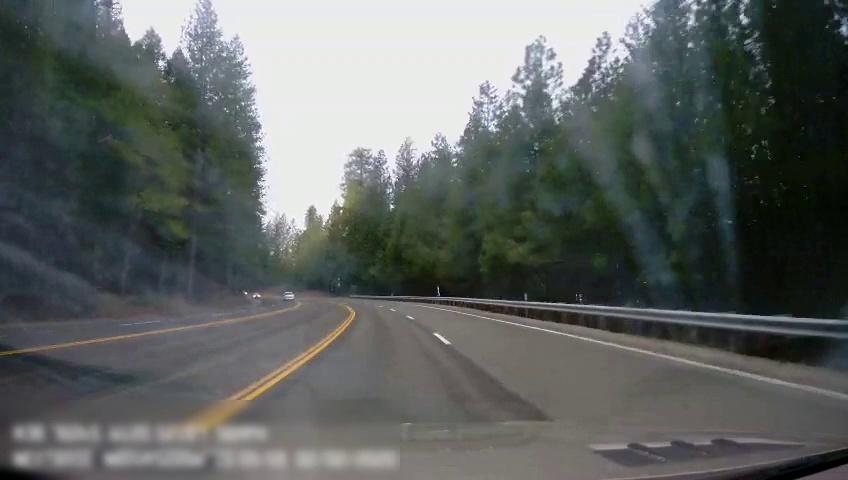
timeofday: Day
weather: Cloudy
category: Drivable Space
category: Vehicles | SUV
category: Lanes | Opposite Lane
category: Lanes | Opposite Lane
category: Lanes | Alternate Lane
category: Lanes | Opposite Lane
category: Lanes | Current Lane
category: Lanes | Current Lane